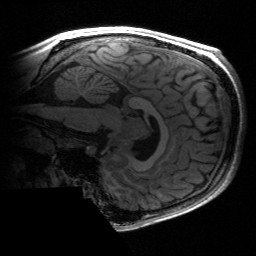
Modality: T1w
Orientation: sagittal
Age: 17
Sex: male
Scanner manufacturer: siemens
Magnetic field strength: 3 T
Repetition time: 2.53 s
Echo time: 0.00297 s